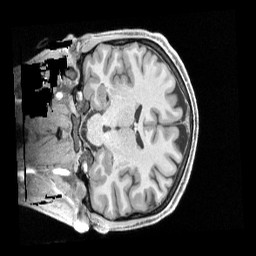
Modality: T1w
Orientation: coronal
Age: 29
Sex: male
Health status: healthy
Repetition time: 2.4 s
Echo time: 0.00222 s